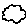
Label: cloud